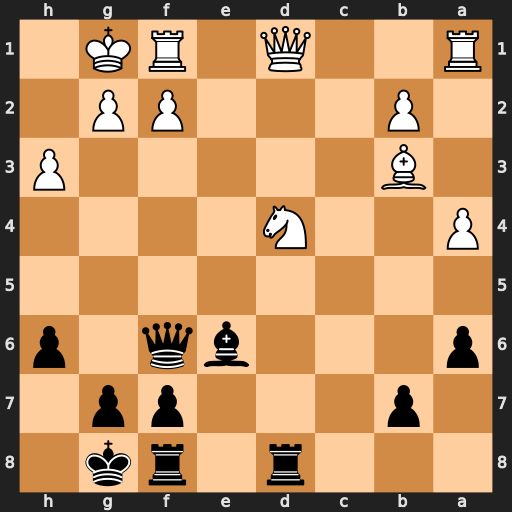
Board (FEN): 3r1rk1/1p3pp1/p3bq1p/8/P2N4/1B5P/1P3PP1/R2Q1RK1
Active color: b
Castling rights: -
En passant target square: -
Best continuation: Rxd4 Bxe6 Rxd1